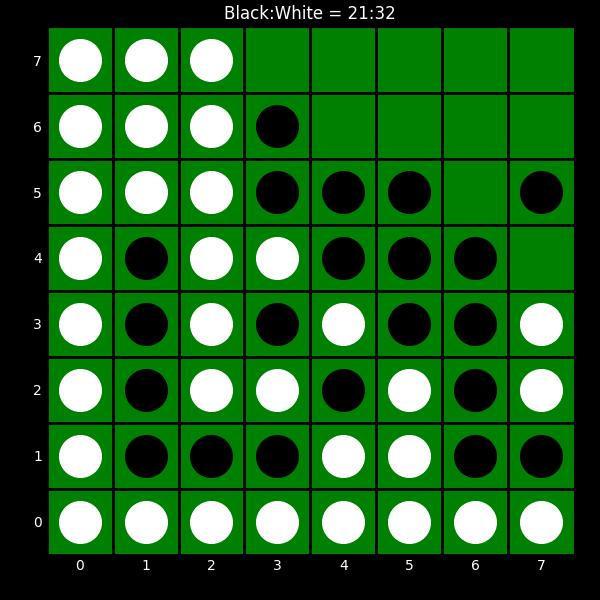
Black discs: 21
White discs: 32